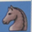
Piece: bN